Question: I need to get something like this:

But I've been stuck looking for a solution for 2 hours now.
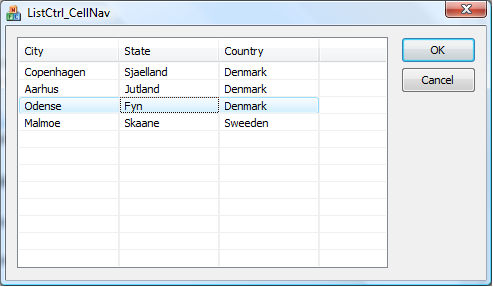
Answer: The lines are just an additional style to set:
'''
DWORD dwStyle = m_list.GetExtendedStyle();
dwStyle |= LVS_EX_GRIDLINES;
m_list.SetExtendedStyle(dwStyle);
'''